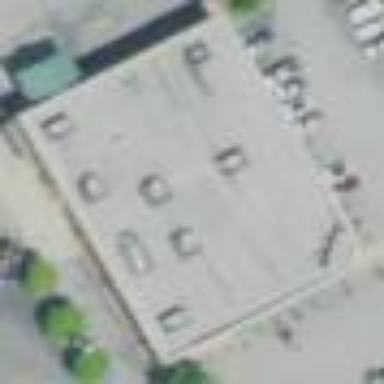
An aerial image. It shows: Pharmacy building providing healthcare services.